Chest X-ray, PA view. Patient: 14 years old, sex F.
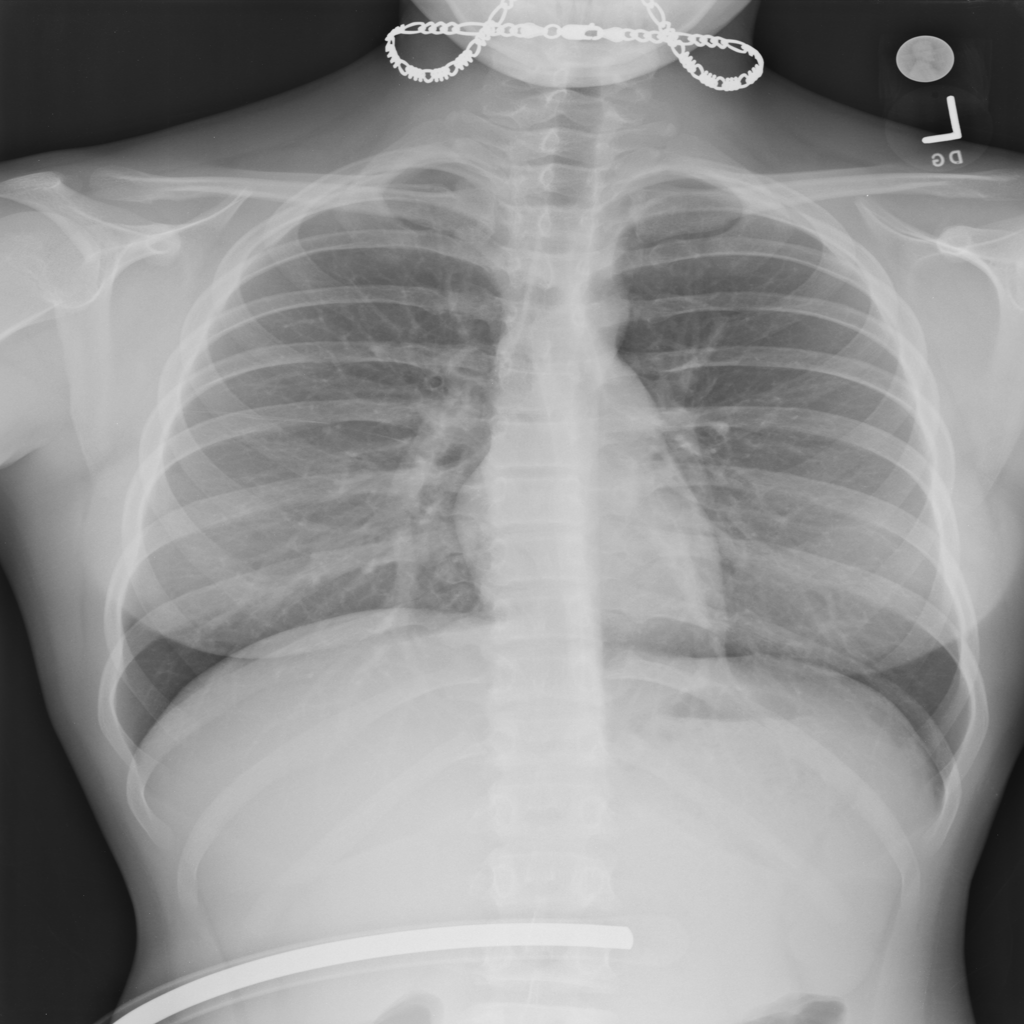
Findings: No Finding